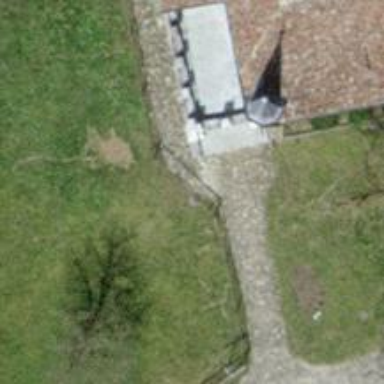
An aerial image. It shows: Steps made of unhewn cobblestone.